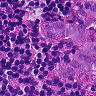
Metastatic tissue present: yes